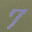
Label: 7